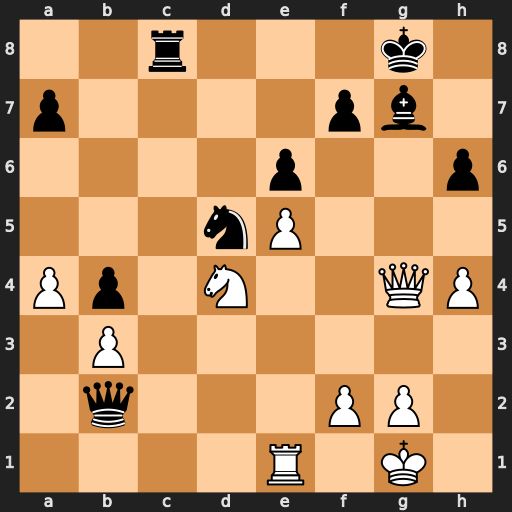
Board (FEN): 2r3k1/p4pb1/4p2p/3nP3/Pp1N2QP/1P6/1q3PP1/4R1K1
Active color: w
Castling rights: -
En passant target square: -
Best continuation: Nxe6 fxe6 Qxe6+ Kh8 Qxc8+